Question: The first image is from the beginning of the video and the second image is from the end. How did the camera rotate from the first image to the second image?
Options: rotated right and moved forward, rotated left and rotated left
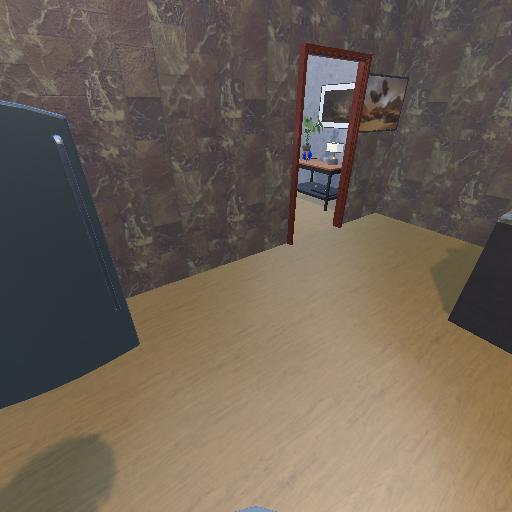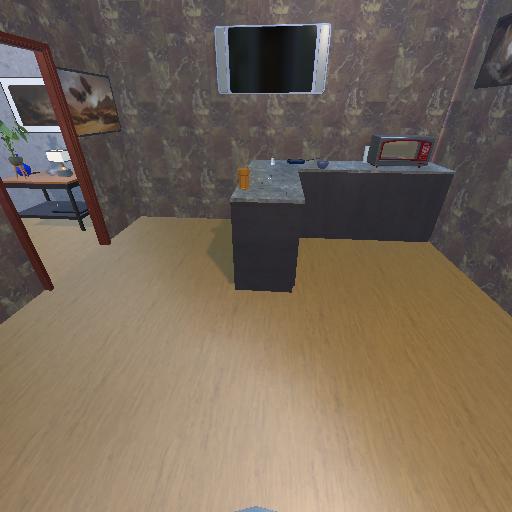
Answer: rotated right and moved forward